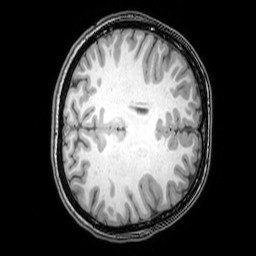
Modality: T1w
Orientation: axial
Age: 24
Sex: female
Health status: healthy
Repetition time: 0.081 s
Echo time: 0.037 s